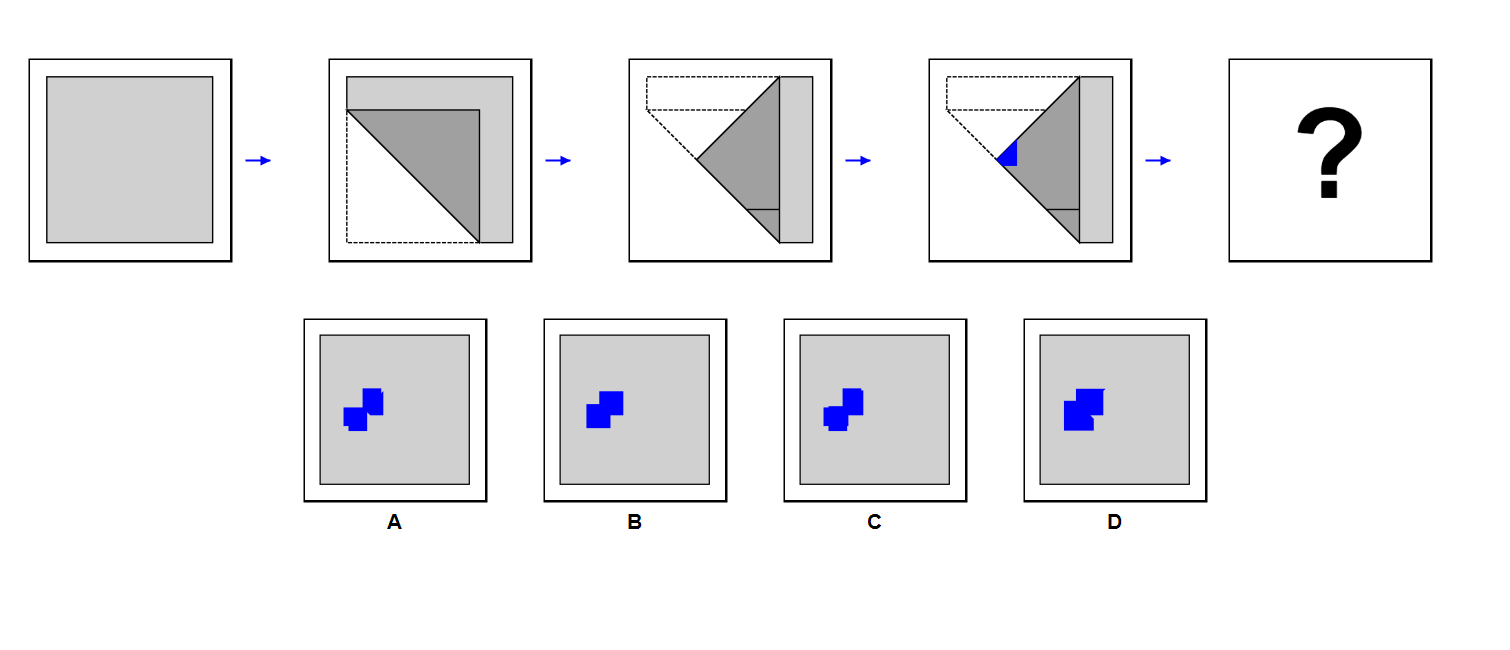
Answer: B